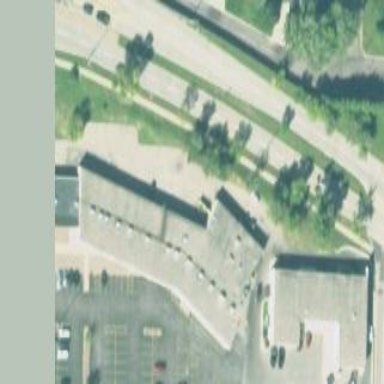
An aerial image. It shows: Commercial building.